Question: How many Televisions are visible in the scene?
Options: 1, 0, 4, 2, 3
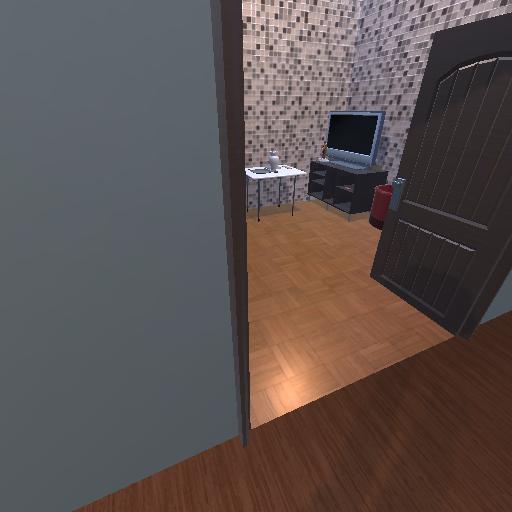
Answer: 1